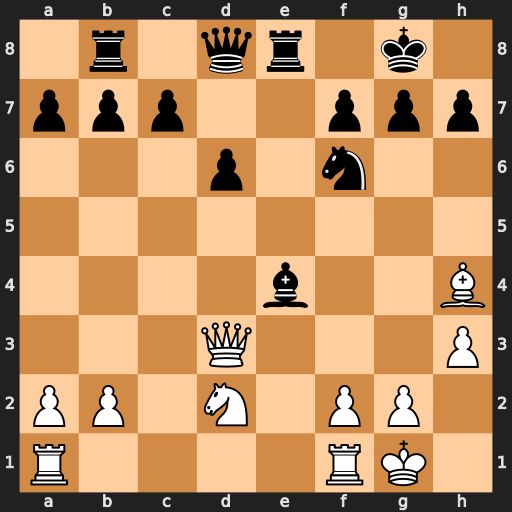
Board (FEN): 1r1qr1k1/ppp2ppp/3p1n2/8/4b2B/3Q3P/PP1N1PP1/R4RK1
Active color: w
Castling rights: -
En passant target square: -
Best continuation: Nxe4 Rxe4 Bxf6